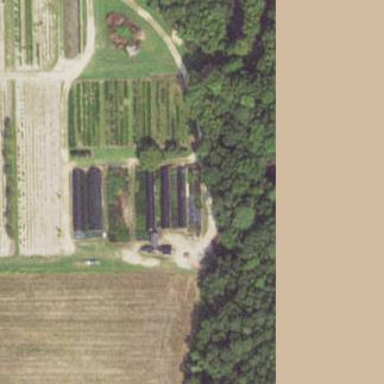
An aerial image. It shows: Greenhouse used for horticulture.